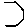
Label: hexagon